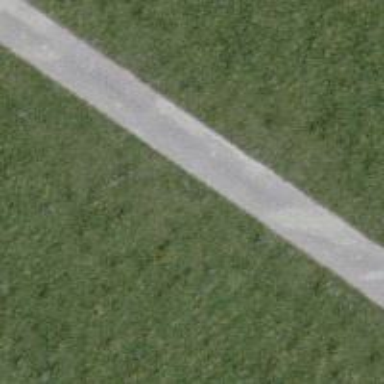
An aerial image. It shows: Well-maintained track road of grade 1.